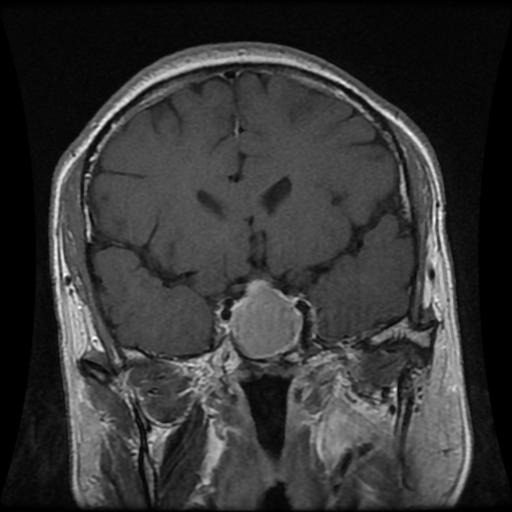
Label: pituitary